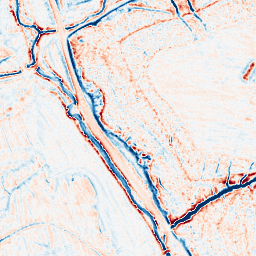
Category: edge_preserving
Decomposition family: anisotropic_diffusion
Decomposition parameters: iterations: 20
kappa: 50
gamma: 0.1
Upsampling method: linear_exact
Upsampling parameters: scale: 4
Upsampling scale: 4